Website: macys
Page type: billing-address
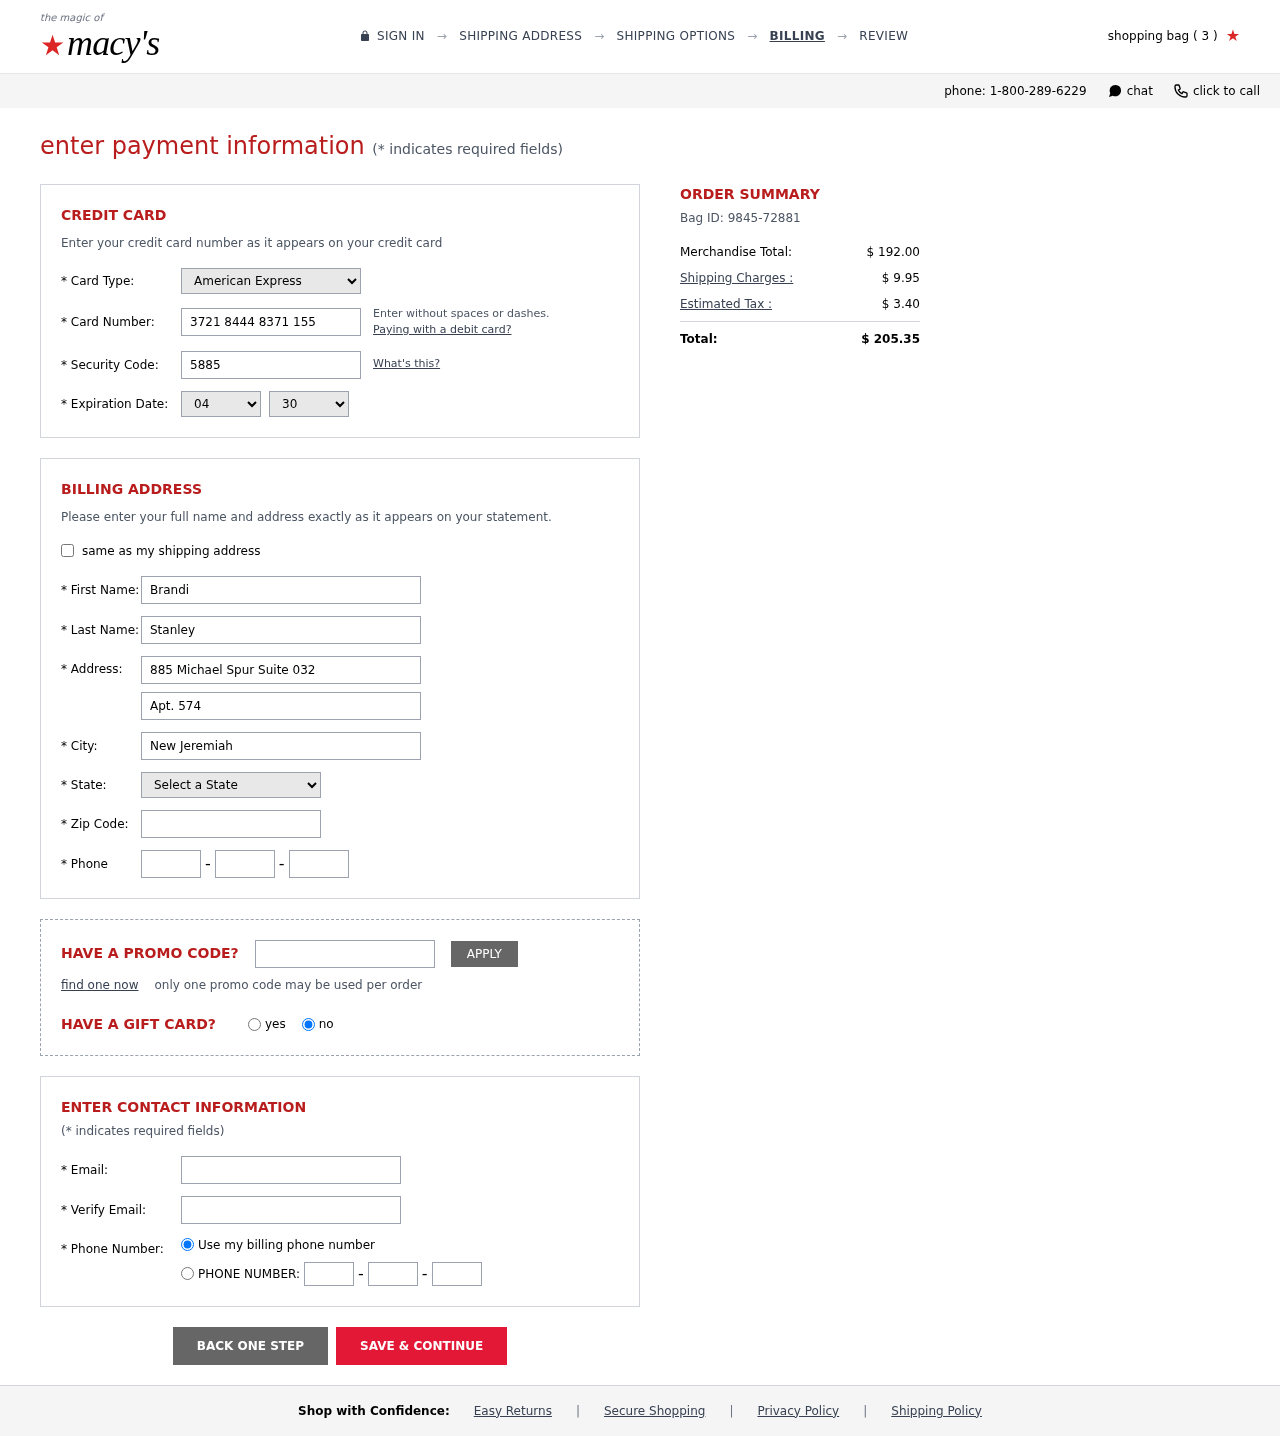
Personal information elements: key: PII_CARD_CVV
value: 5885
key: PII_CARD_EXPIRY_MONTH
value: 04
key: PII_CARD_EXPIRY_YEAR
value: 30
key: PII_CARD_NUMBER
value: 3721 8444 8371 155
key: PII_CARD_TYPE
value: American Express
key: PII_CITY
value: New Jeremiahbury
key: PII_EMAIL
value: brandistanley@yahoo.com
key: PII_FIRSTNAME
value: Brandi
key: PII_LASTNAME
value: Stanley
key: PII_PHONE_AREA
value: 790
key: PII_PHONE_PREFIX
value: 238
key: PII_PHONE_SUFFIX
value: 3980
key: PII_POSTCODE
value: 68774
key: PII_STATE_ABBR
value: MA
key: PII_STREET
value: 885 Michael Spur Suite 032
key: PII_STREET2
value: Apt. 574
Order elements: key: ORDER_NUM_ITEMS
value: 3
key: ORDER_ID
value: Bag ID: 9845-72881
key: ORDER_SUBTOTAL
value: $ 192.00
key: ORDER_SHIPPING_COST
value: $ 9.95
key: ORDER_TAX
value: $ 3.40
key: ORDER_TOTAL
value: $ 205.35